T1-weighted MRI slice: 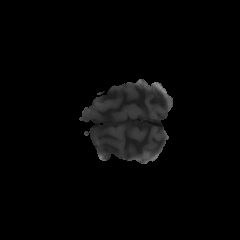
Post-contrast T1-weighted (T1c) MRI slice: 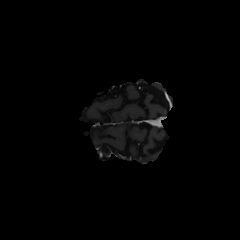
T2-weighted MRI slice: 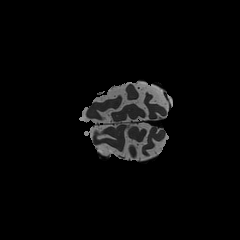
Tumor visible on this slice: no